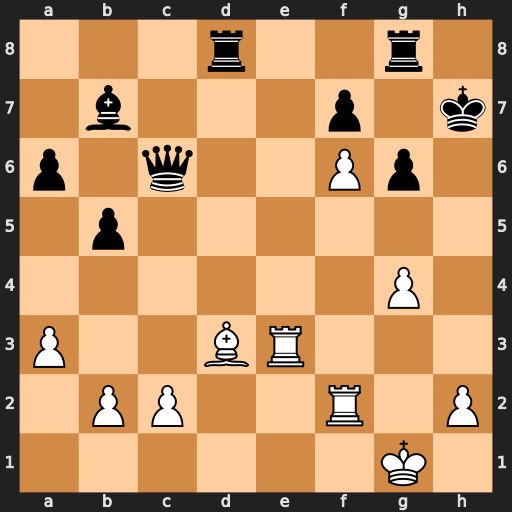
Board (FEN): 3r2r1/1b3p1k/p1q2Pp1/1p6/6P1/P2BR3/1PP2R1P/6K1
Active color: w
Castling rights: -
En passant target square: -
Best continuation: Rh3#